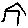
Label: house